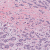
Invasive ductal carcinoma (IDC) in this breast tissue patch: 1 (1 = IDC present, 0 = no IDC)